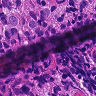
Metastatic tissue present: yes